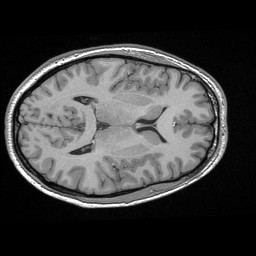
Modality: T1w
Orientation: axial